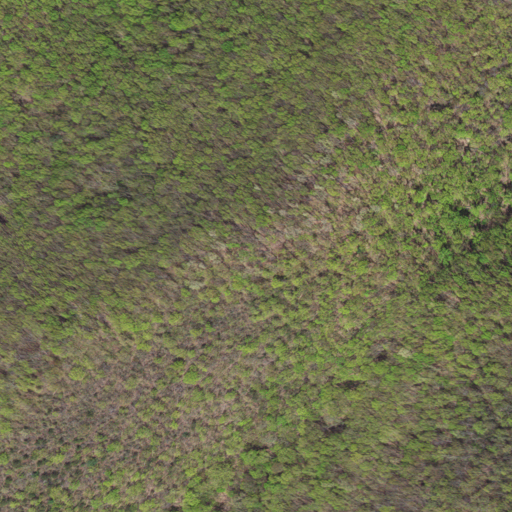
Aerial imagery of ridge(s) in Virginia named Chair Rock Ridge containing deciduous forest, mixed forest, and open development